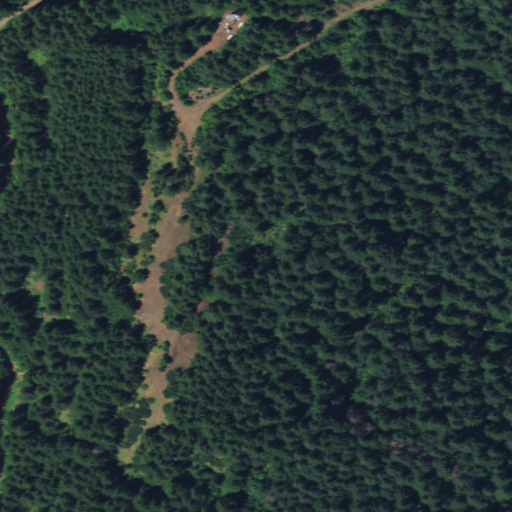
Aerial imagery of mountain in Washington named Little Baldy Peak containing only evergreen forest